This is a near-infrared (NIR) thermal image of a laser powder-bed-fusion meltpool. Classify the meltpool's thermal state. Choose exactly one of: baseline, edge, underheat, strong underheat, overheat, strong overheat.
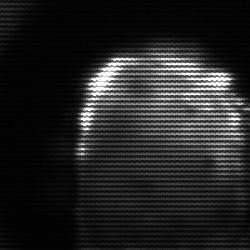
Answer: baseline